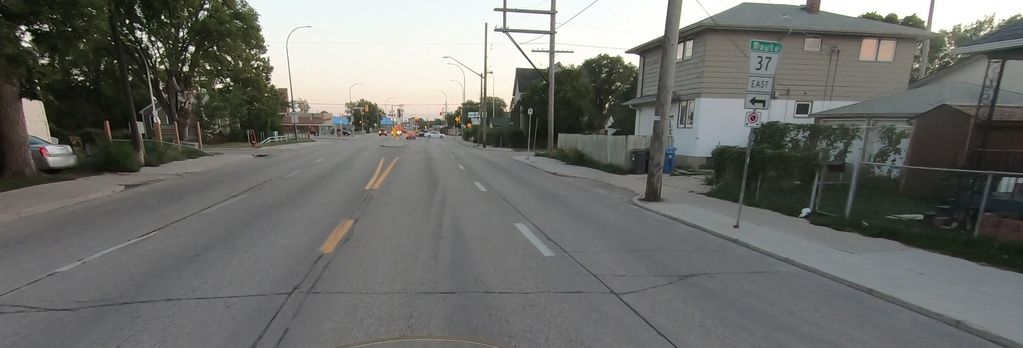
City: winnipeg